Interaction volume radius: 5 \u00c5
Interaction volume height: 10 \u00c5
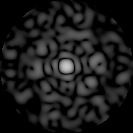
Disorder parameter: 0.8235